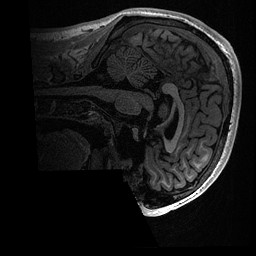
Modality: T1w
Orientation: sagittal
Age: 18
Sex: male
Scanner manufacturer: ge
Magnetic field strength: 3 T
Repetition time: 0.006952 s
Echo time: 0.00292 s